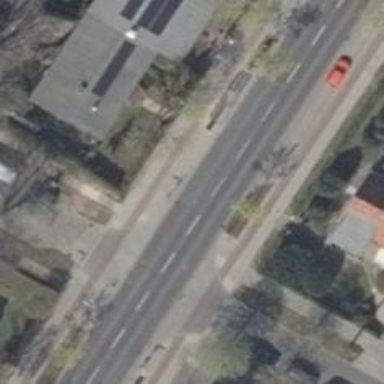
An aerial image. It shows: Unmarked crossing on footway.